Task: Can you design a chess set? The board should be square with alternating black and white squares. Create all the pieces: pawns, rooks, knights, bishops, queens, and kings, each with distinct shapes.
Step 4973:
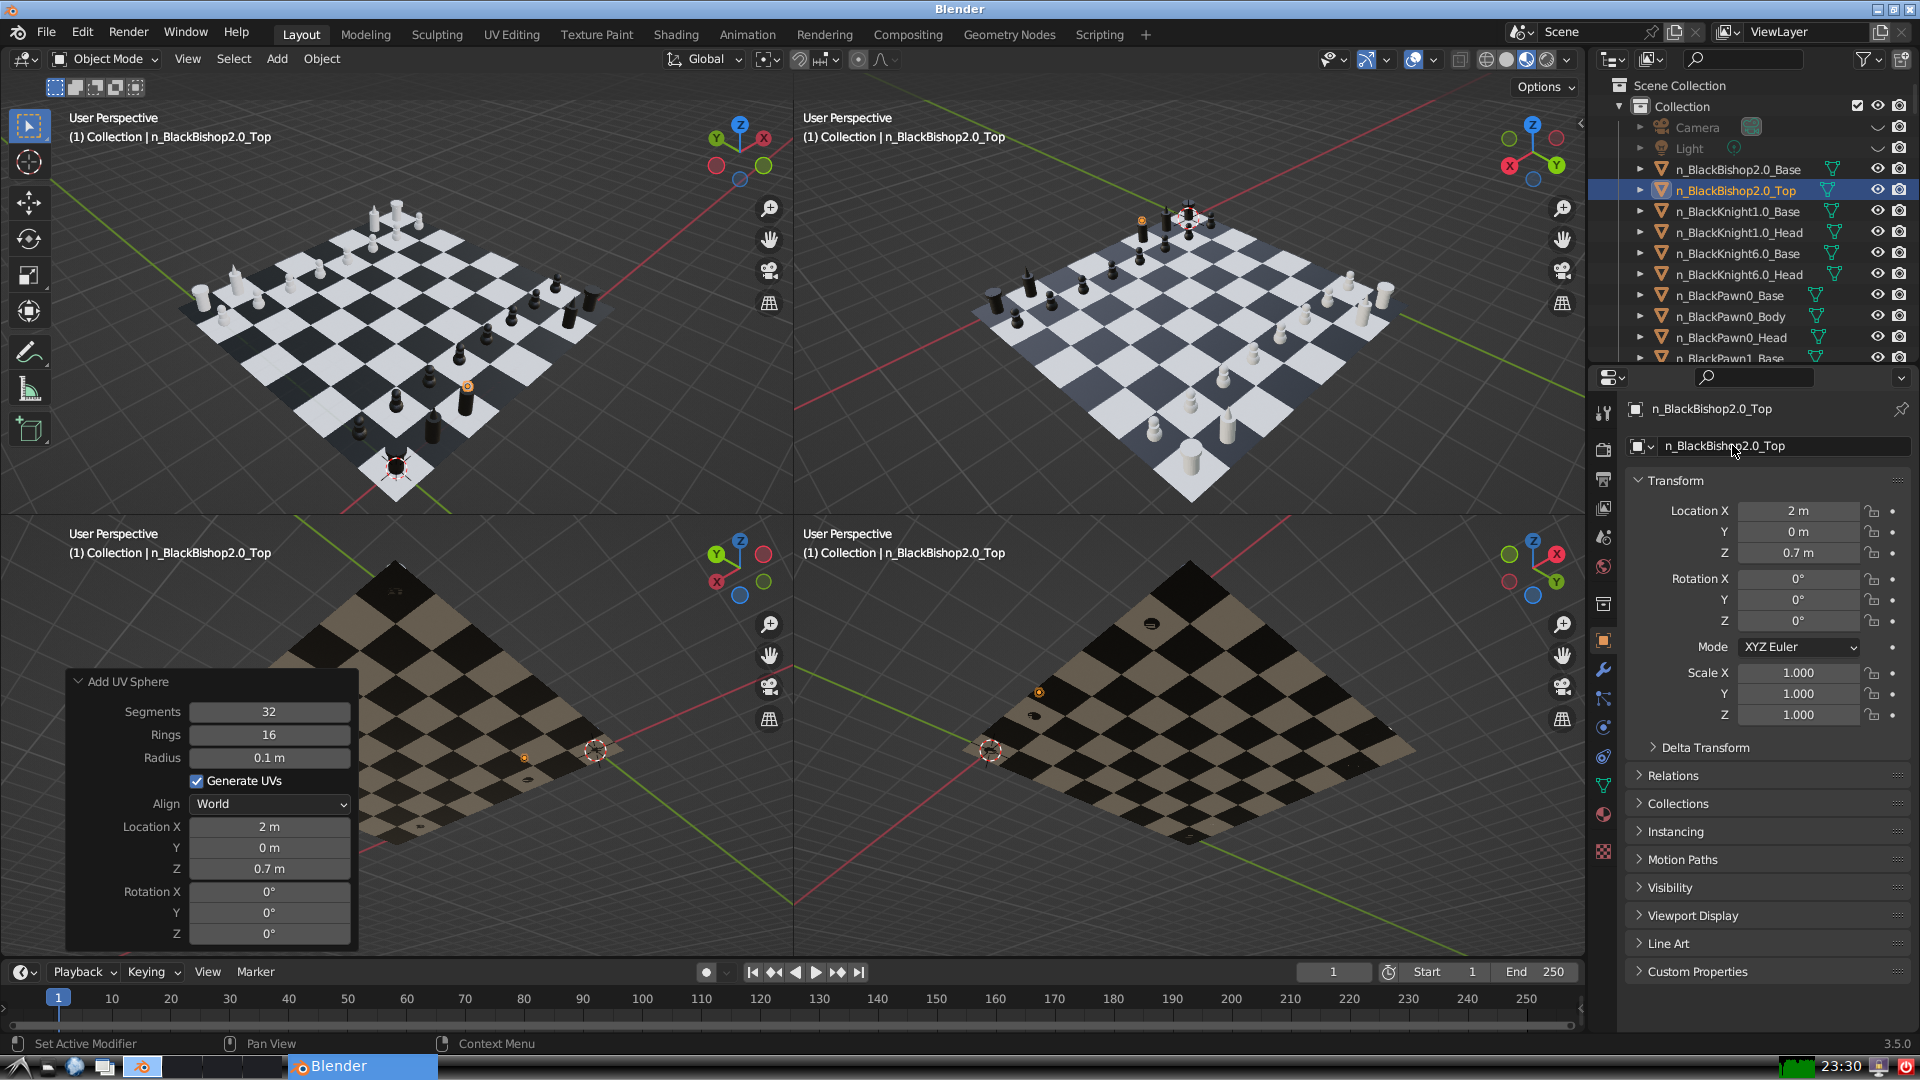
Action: {"mouse_move": [1603, 815]}